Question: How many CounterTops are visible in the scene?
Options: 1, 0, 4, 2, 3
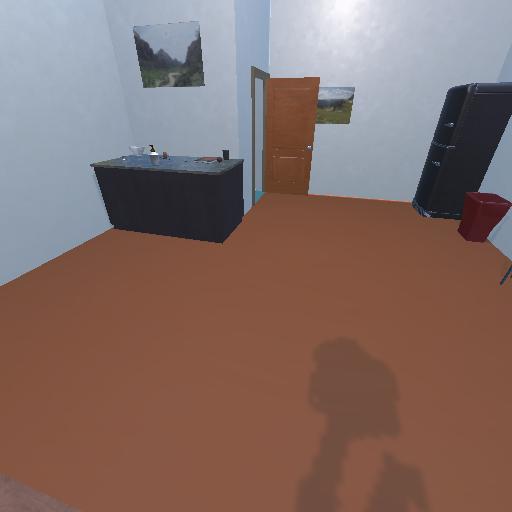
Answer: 1